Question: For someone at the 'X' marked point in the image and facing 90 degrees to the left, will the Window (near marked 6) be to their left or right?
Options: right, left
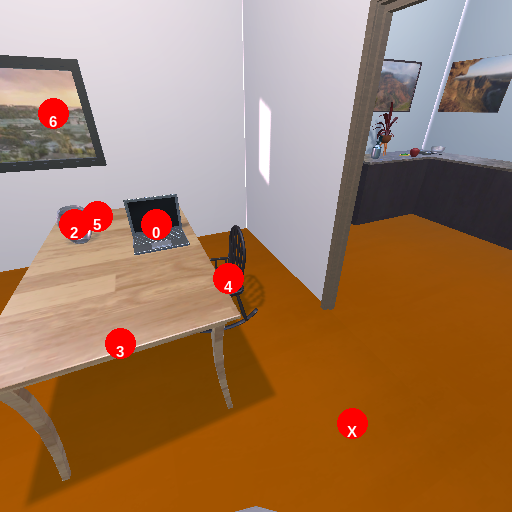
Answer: right